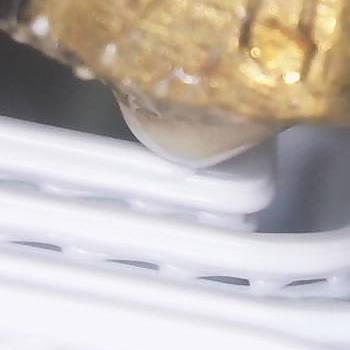
Flow rate: 188%